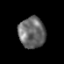
Tissue: prostate
Cell type: Epithelial cells
Senescence score: 0.3552
Nuclear area (px): 809
Mean DAPI intensity: 106.399